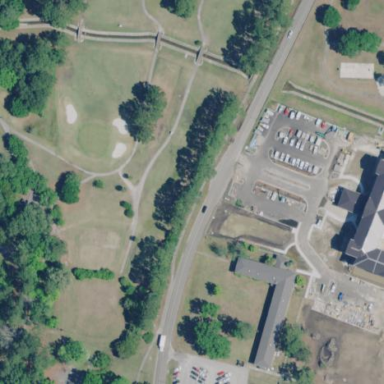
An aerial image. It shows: Rough area on grassy golf course.